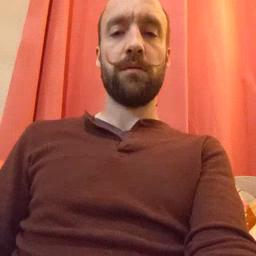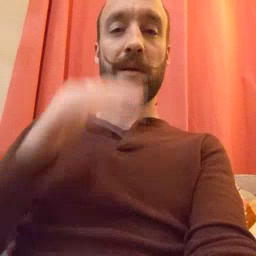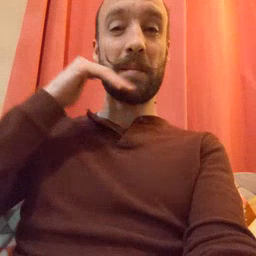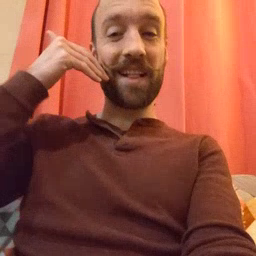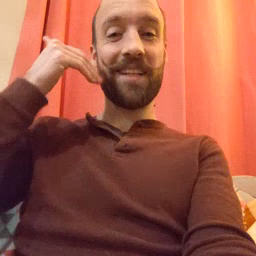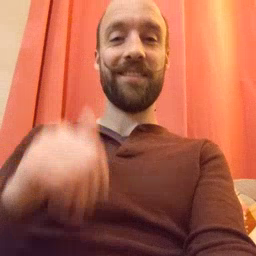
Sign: smile